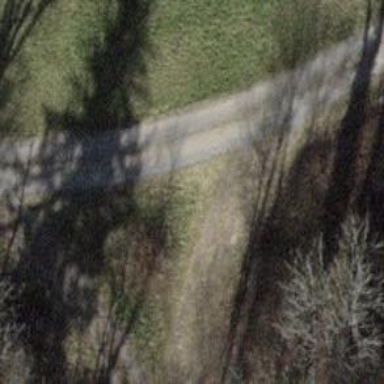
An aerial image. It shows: Grassy track with grade2 tracktype.